Question: this is my data and I need the result with the fastest way.

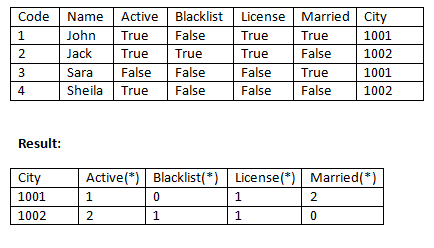
Answer: Standart conditional aggregation:
'''
select city,
sum(case when active = 'true' then 1 else 0 end) active,
sum(case when blacklist = 'true' then 1 else 0 end) blacklist,
sum(case when license = 'true' then 1 else 0 end) license,
sum(case when married = 'true' then 1 else 0 end) married
from TableName
group by city
'''